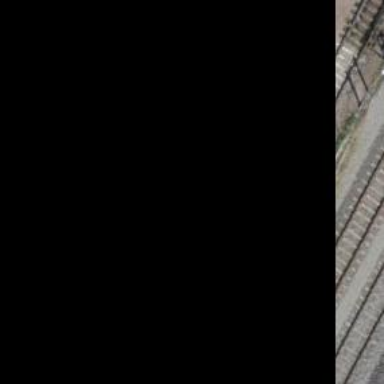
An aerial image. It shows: Railway switch.